Question: Given some known input values and observed outputs, determine how many possible combinations exist for the unknown inputs that would produce the same outputs.
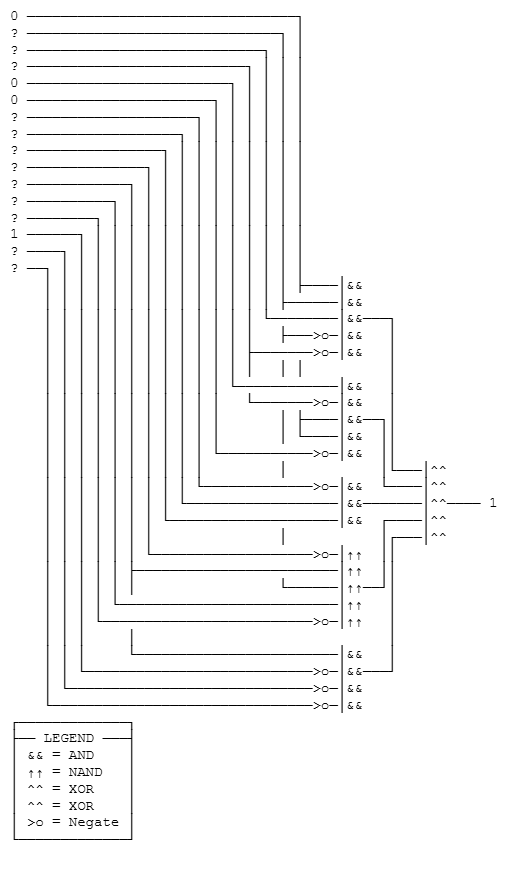
Answer: 1744